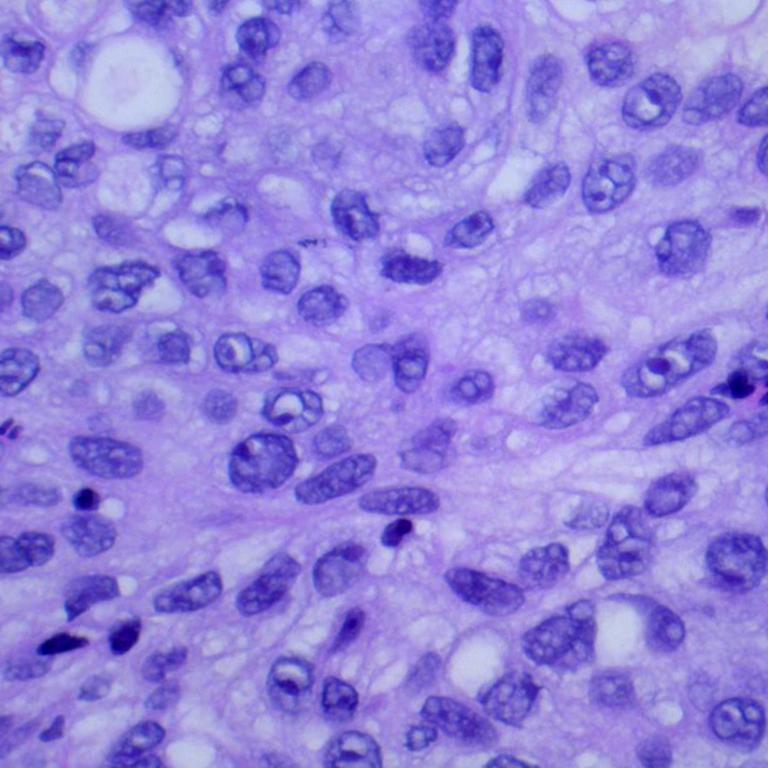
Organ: lung
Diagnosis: squamous carcinomas